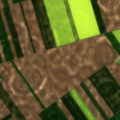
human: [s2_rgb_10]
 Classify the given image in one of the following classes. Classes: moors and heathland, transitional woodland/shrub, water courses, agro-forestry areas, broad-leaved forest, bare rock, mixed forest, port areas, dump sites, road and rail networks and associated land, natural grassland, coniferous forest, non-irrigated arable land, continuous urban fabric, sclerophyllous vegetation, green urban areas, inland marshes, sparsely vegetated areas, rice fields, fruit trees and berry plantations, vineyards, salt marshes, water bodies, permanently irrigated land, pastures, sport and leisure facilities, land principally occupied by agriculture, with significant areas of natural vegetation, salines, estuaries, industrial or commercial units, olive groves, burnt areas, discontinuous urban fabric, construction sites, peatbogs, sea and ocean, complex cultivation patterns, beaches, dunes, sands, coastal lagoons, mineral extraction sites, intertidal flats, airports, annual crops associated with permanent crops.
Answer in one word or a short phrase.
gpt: non-irrigated arable land